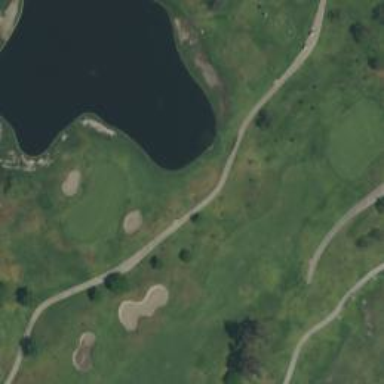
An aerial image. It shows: Golf cartpath that is also road path.